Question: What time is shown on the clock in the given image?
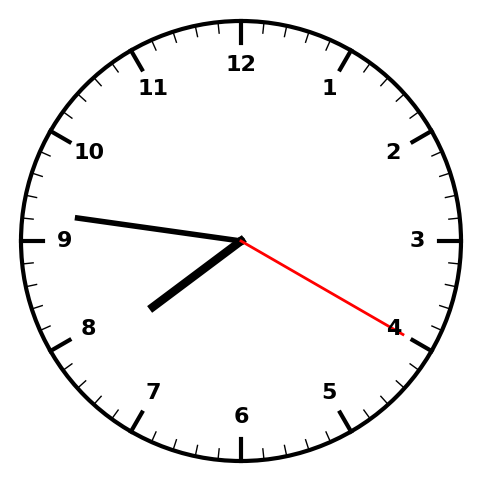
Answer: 07:46:20